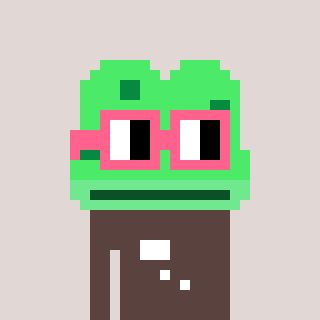
a pixel art character with square pink glasses, a frog-shaped head and a darkbrown-colored body on a warm background